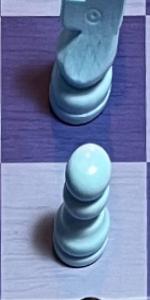
Label: Pawn_White